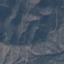
Label: HerbaceousVegetation